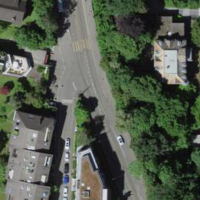
EUNIS habitat code: 53
Species observed at this site:
Asplenium ruta-muraria
Medicago lupulina
Artemisia vulgaris
Tussilago farfara
Cymbalaria muralis